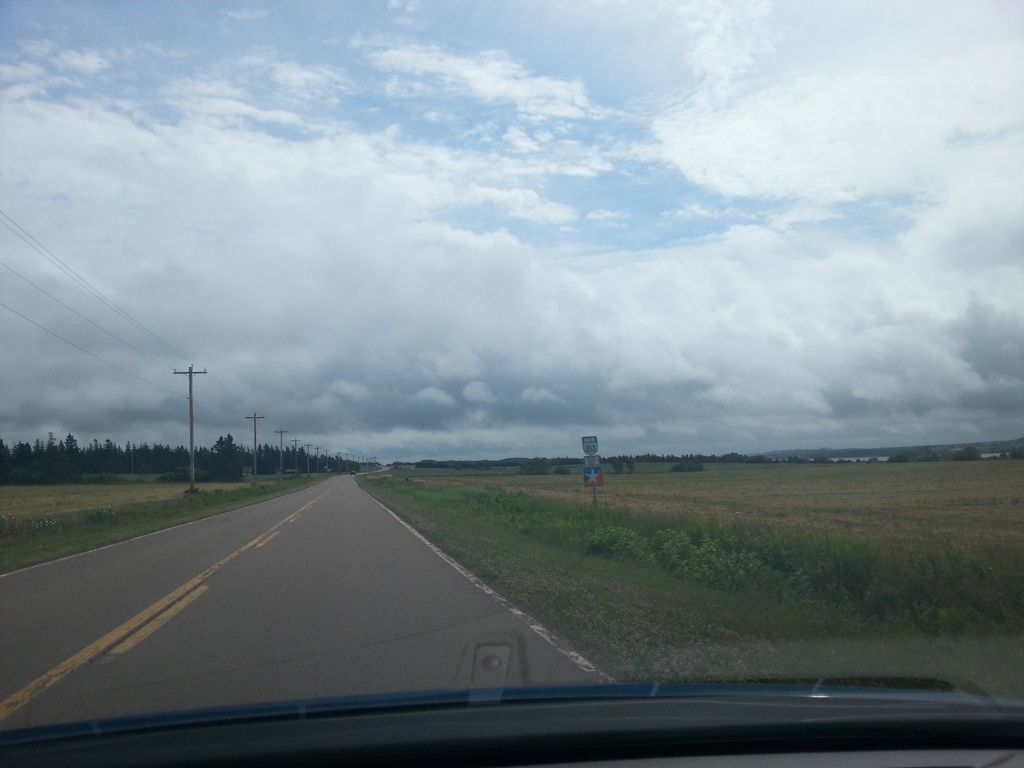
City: charlottetown